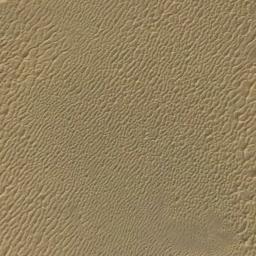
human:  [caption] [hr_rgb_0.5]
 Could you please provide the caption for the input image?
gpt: The desert has deep yellow sand and some sand ripples .

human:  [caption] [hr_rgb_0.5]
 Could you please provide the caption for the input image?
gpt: There are many lines in the desert .

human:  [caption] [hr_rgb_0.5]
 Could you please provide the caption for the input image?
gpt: The desert is full of yellow sand .

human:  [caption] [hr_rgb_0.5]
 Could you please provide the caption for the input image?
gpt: This is a yellow desert with wavy stripes .

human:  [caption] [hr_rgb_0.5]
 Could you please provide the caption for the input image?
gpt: A yellow desert with many dunes .